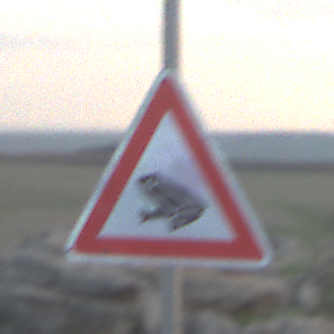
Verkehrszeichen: AmphibienwanderungRechts
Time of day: SunriseSunset
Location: Outdoor (Nature)
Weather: PartlyCloudy
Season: NotSpecified
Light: Natural